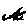
Label: bird